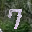
Label: 7